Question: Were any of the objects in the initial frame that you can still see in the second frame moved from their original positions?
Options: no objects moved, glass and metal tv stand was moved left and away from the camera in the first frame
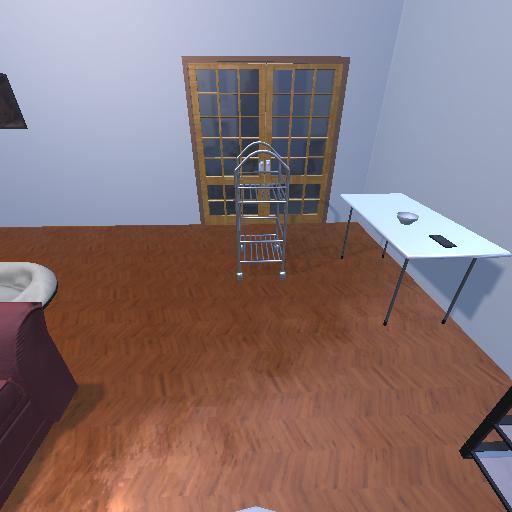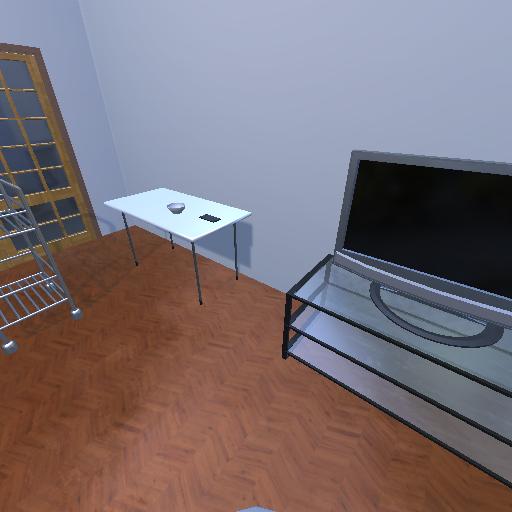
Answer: no objects moved